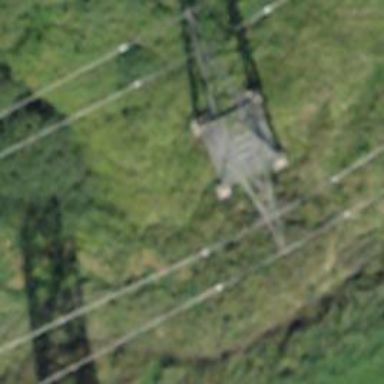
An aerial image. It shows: Three power lines with cables.